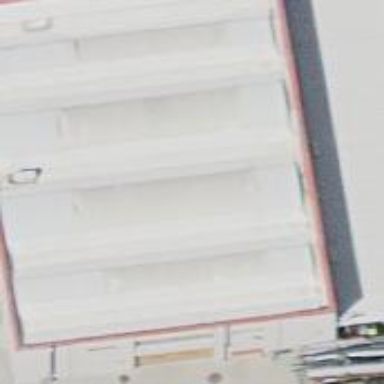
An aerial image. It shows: Commercial building.